Question: I have a multipage in a userform. During run-time, the user can choose to add x number of pages at any time. The elements of each page will be the same. I am wondering if there is a way to duplicate these elements, or would I need to re-create these same elements for each new page? If so, how do I specify locations on the page where the element should be placed?

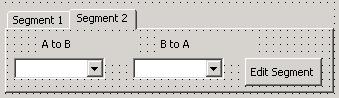
Answer: The trick is to put all controls in a frame in the 1st page and then the rest becomes easy :)
This code will copy the controls from 'Page1' to 'Page2' after creating 'Page2' and align them accordingly.
'''
Option Explicit
Private Sub CommandButton2_Click()
Dim l As Double, r As Double
Dim ctl As Control
MultiPage1.Pages.Add
MultiPage1.Pages(0).Controls.Copy
MultiPage1.Pages(1).Paste
For Each ctl In MultiPage1.Pages(0).Controls
If TypeOf ctl Is MSForms.Frame Then
l = ctl.Left
r = ctl.Top
Exit For
End If
Next
For Each ctl In MultiPage1.Pages(1).Controls
If TypeOf ctl Is MSForms.Frame Then
ctl.Left = l
ctl.Top = r
Exit For
End If
Next
End Sub
'''